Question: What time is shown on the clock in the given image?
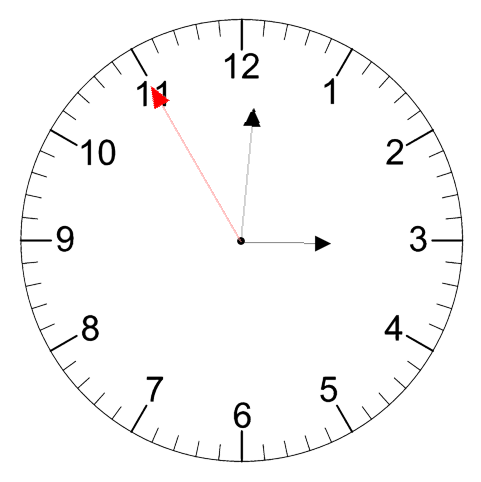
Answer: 03:00:55